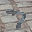
Label: 7